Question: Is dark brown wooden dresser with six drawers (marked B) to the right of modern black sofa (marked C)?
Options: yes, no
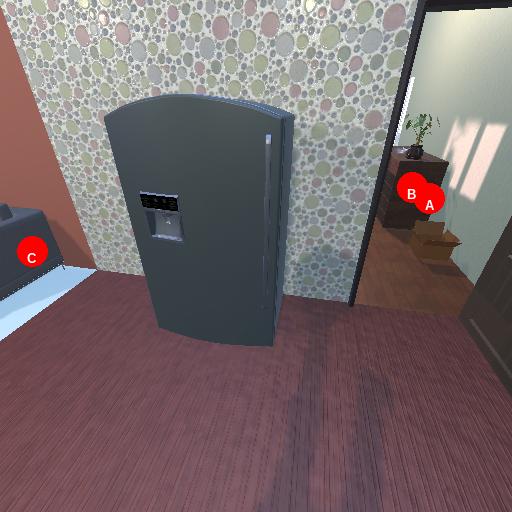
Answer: yes